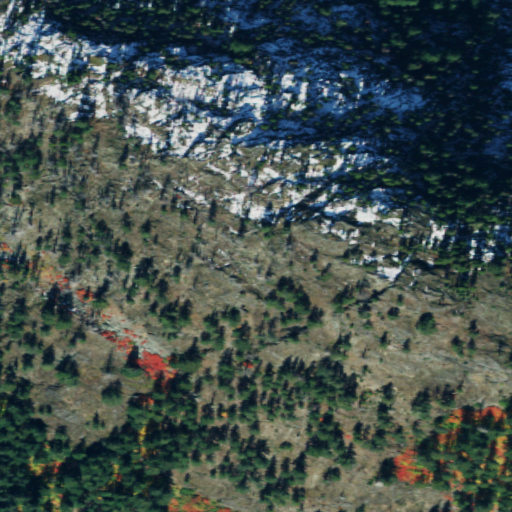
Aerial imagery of mountain in Washington named Island Mountain containing evergreen forest, shrub, and grassland